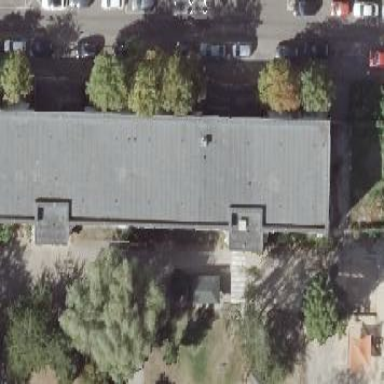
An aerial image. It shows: School building with flat roof.